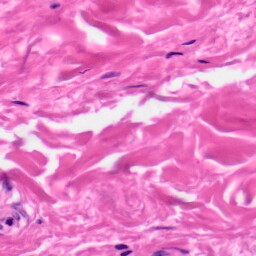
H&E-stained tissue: Skin